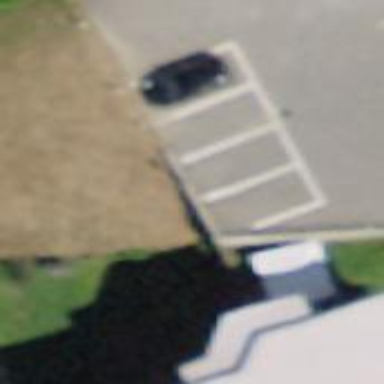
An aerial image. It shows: Asphalt street-side parking area.